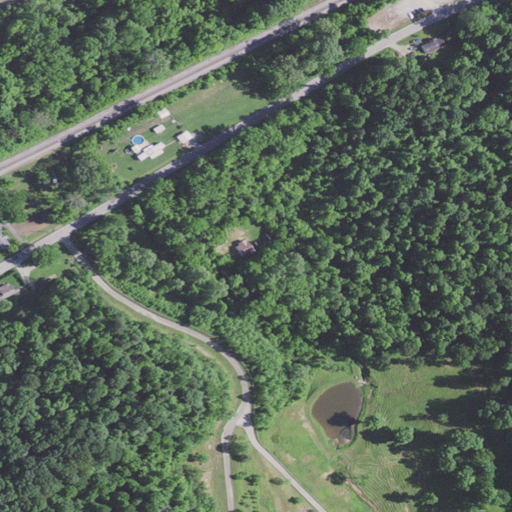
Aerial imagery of valley in Kentucky named Blane Hollow containing deciduous forest, open development, pasture, medium intensity development, mixed forest, grassland, low intensity development, open water, and high intensity development